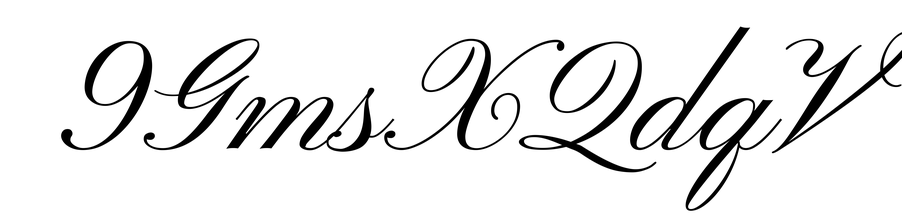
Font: PinyonScript-Regular